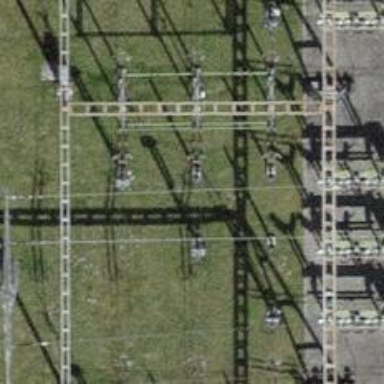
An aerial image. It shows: Power line with 3 cables. It uses busbar.